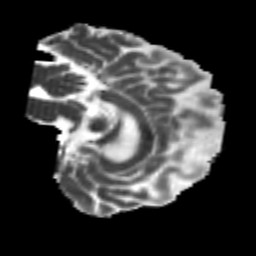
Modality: MD
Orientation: sagittal
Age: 21
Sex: male
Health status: healthy
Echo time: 0.074 s